Question: i have a column chart and work fine, but i want to allways show positive number, but i force negative number to "divide" bars on top and bottom.
He a example:

Here my code
'''
google.load('visualization','1.1',{packages:['corechart']});
google.setOnLoadCallback(function(){
var GoogleChart=new google.visualization.ColumnChart(document.getElementById( 'chart' ));
var data = google.visualization.arrayToDataTable([
["Age","Male","Female"],
["<15",{"v":0,"f":"0%"},{"v":0,"f":"0%"}],
["15-20",{"v":8.3333333333333,"f":"8,3333333333333%"},{"v":0,"f":"0%"}],
["20-25",{"v":75,"f":"75%"},{"v":-8.3333333333333,"f":"8,3333333333333%"}],
["25-30",{"v":0,"f":"0%"},{"v":0,"f":"0%"}],
["30-35",{"v":0,"f":"0%"},{"v":0,"f":"0%"}],
["35-40",{"v":0,"f":"0%"},{"v":0,"f":"0%"}],
["40-45",{"v":8.3333333333333,"f":"8,3333333333333%"},{"v":0,"f":"0%"}],
["45-50",{"v":0,"f":"0%"},{"v":0,"f":"0%"}],
["50-55",{"v":0,"f":"0%"},{"v":0,"f":"0%"}],
["55-60",{"v":0,"f":"0%"},{"v":0,"f":"0%"}],
[">60",{"v":0,"f":"0%"},{"v":0,"f":"0%"}]
]);
new google.visualization.NumberFormat({"pattern":"#,##%"}).format(data, 1);
new google.visualization.NumberFormat({"pattern":"#,##%"}).format(data, 2);
var options ={
"isStacked":true,
"hAxis":{
"title":"age"
},
"vAxis":{
"title":"Percentage",
"format":"#,##%",
"viewWindowMode":"explicit",
"viewWindow":{
"min":-100,
"max":100
}
}
};
GoogleChart.draw(data, options);
'''
i dont know how to remove negative symbol("-").
Thanks
> P.S: Google Charts 1.1
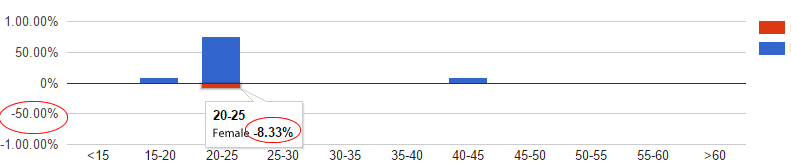
Answer: The google visualization pattern format is a subset of the <URL> :
'''
format: "#,##%;#,##%"
'''
Unfortunetaly this does not work in visualization - it complains about "" - but since '%' is nothing but "" - then you can simply add ',00%' as a string suffix instead :
'''
vAxis:{
format:"#,##',00%';#,##',00%'",
...
}
'''
'''
new google.visualization.NumberFormat({"pattern":"#,##',00%';#,##',00%'"}).format(data, 1);
new google.visualization.NumberFormat({"pattern":"#,##',00%';#,##',00%'"}).format(data, 2);
'''
Minus sign now removed from both the vAxis and tooltips.
demo -> <URL>